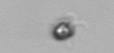
Label: Pyramimonas